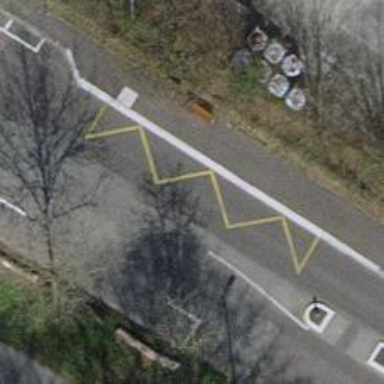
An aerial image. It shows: Bus stop with platform for public transport.